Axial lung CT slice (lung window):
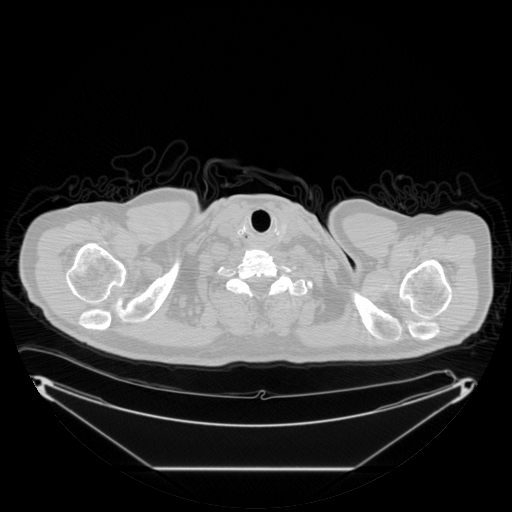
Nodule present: no